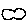
Label: cloud